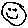
Label: smiley face